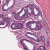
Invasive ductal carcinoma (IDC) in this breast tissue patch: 0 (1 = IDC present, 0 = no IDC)